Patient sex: F
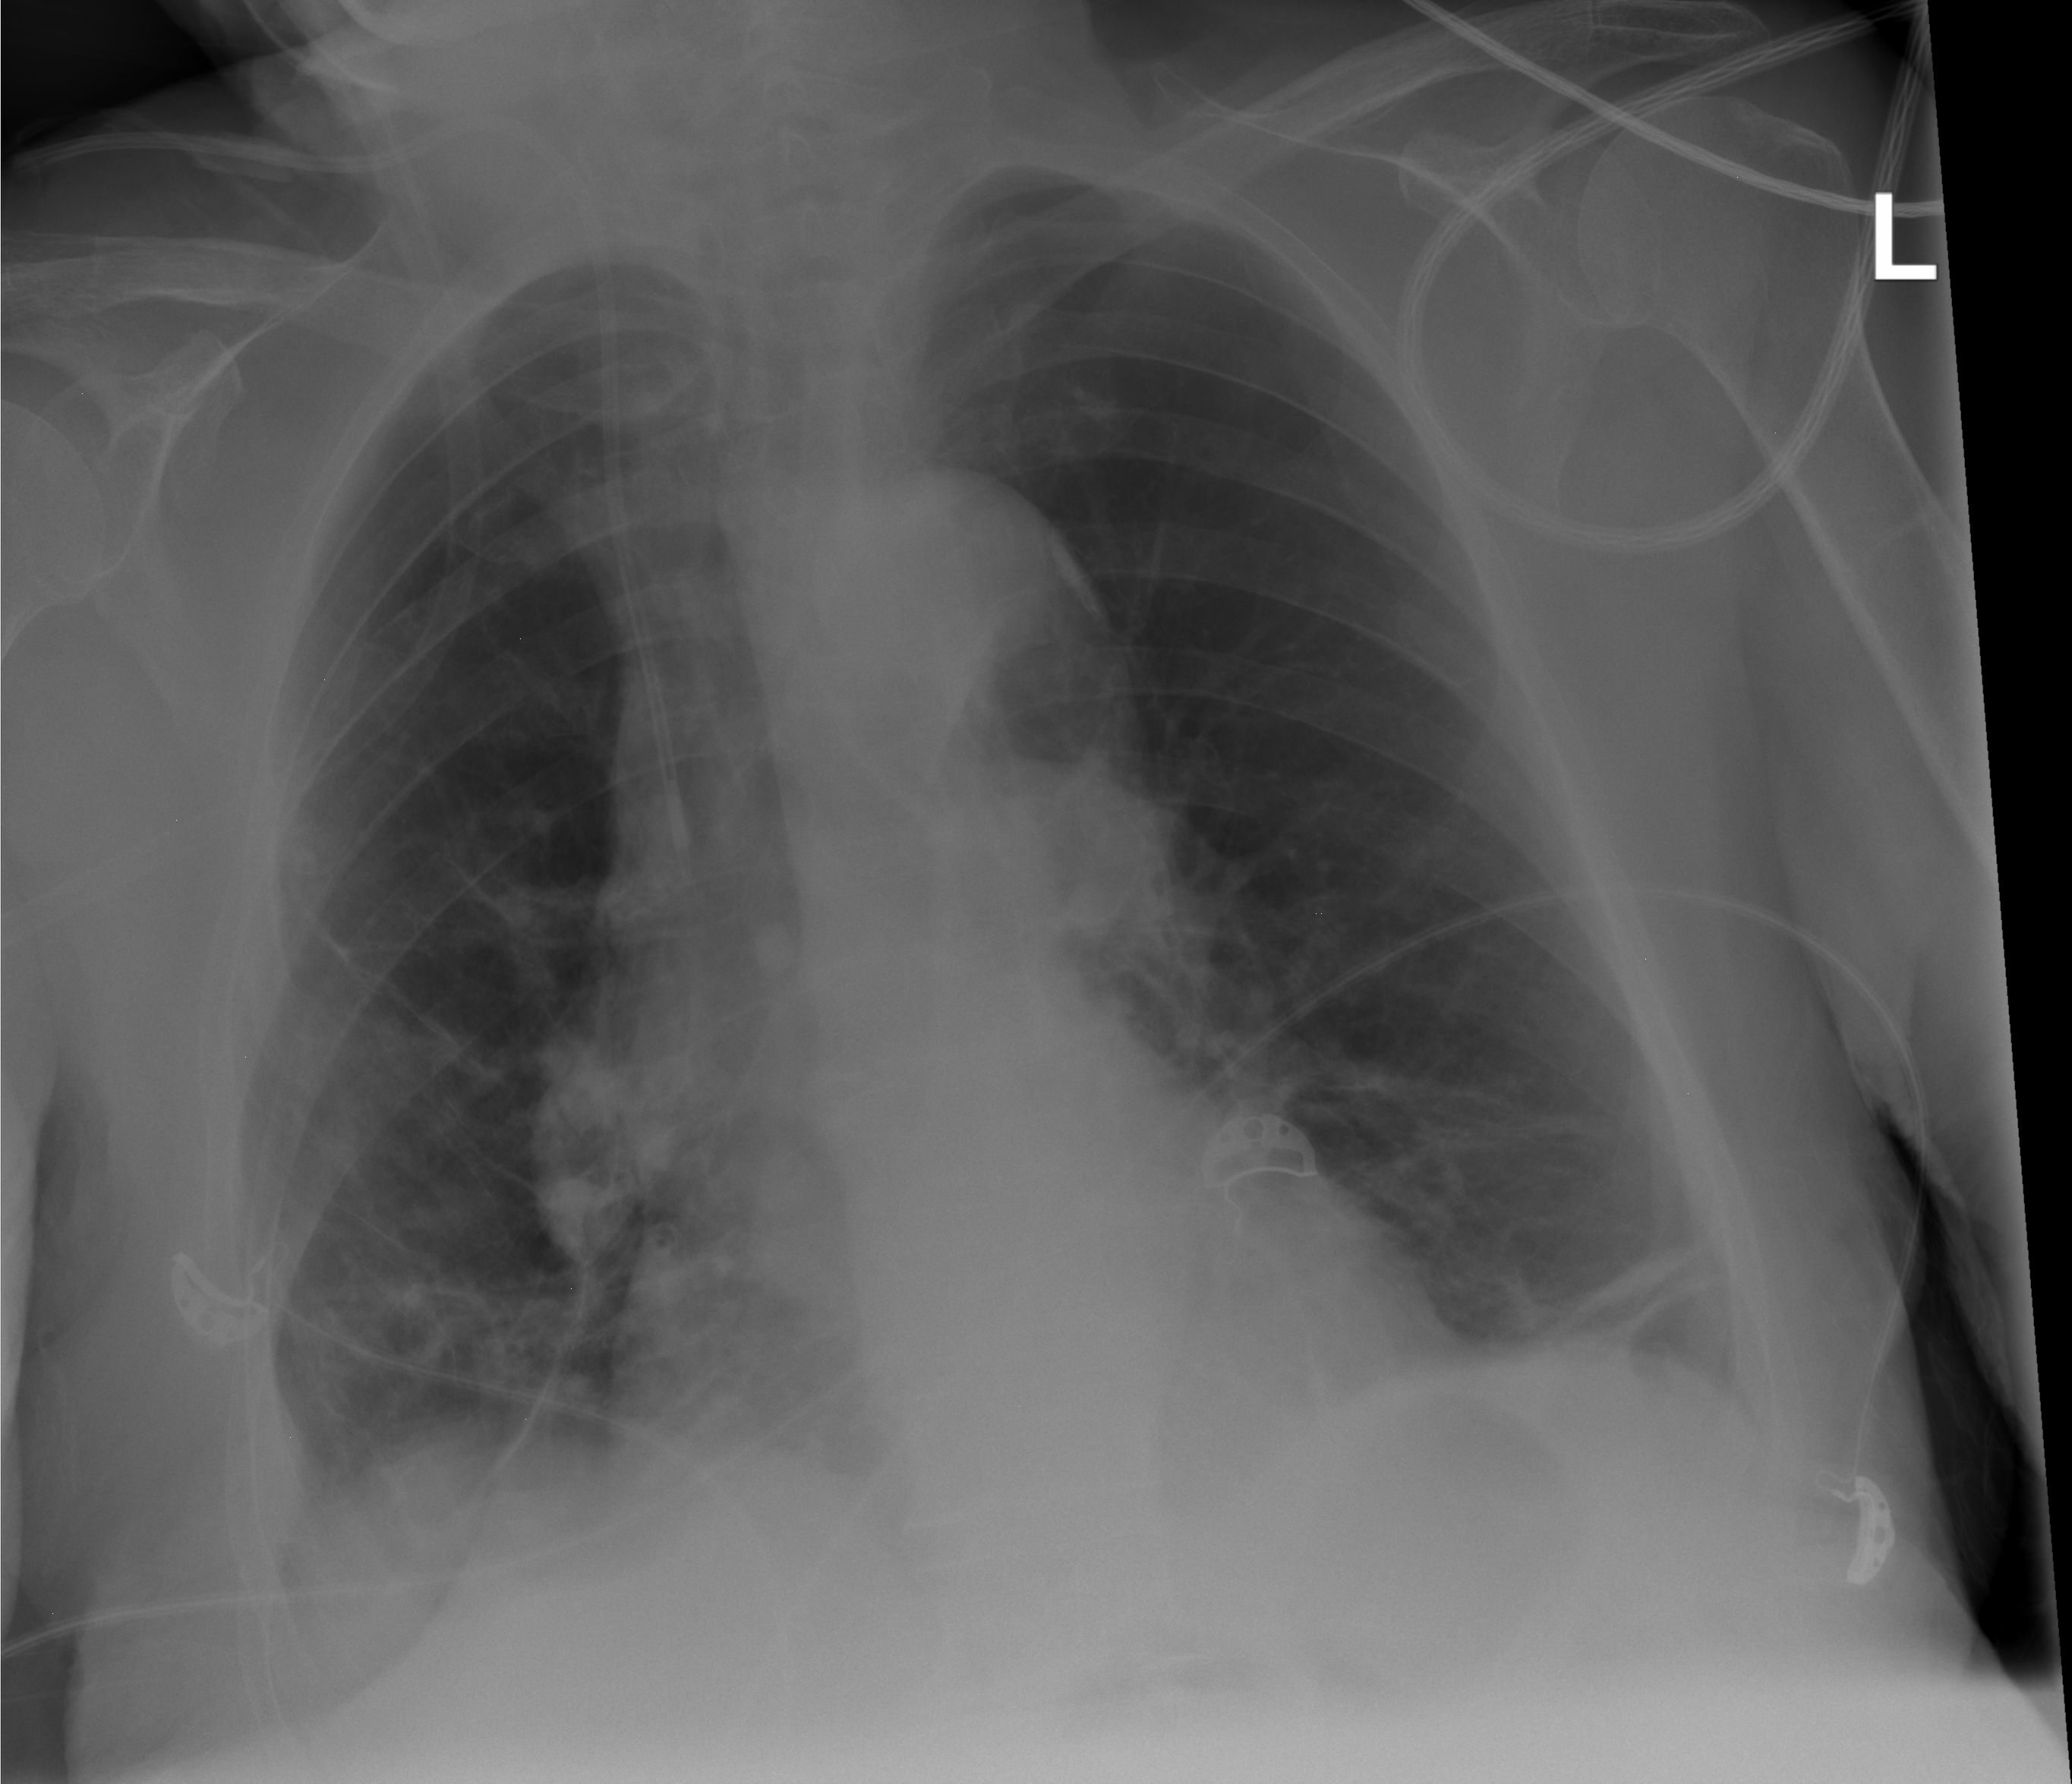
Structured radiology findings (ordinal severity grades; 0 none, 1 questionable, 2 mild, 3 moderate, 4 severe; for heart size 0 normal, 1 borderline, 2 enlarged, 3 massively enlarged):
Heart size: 0
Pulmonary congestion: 0
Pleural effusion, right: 1
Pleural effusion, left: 0
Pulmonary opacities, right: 0
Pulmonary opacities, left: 0
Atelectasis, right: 2
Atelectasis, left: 2